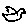
Label: bird